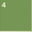
Piece: xx